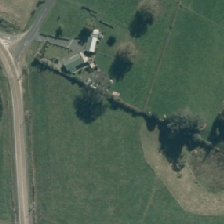
Land cover: herbaceous_freshwater_vege